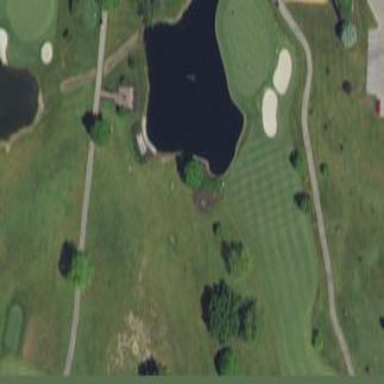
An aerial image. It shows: Water hazard on golf course. The hazard is natural water feature.